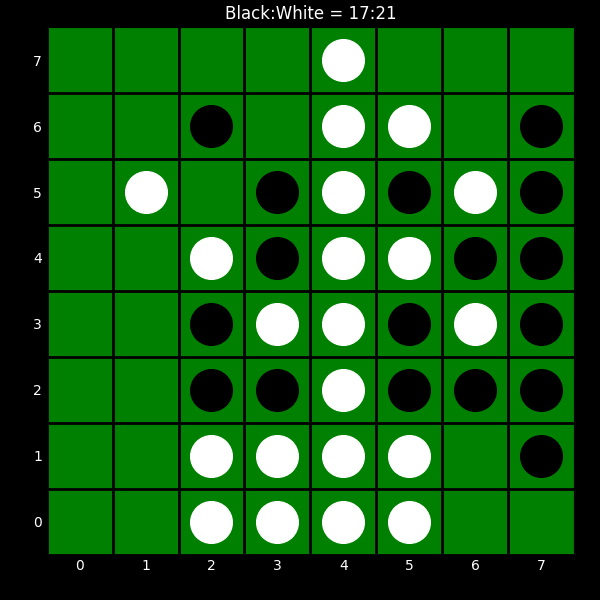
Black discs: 17
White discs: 21